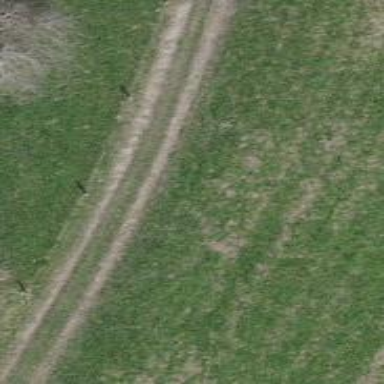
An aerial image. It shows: Track with grade 1 quality.